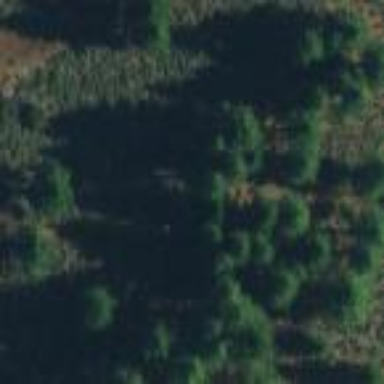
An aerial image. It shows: Evergreen needle-leaved woodland.